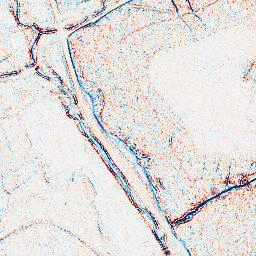
Category: edge_preserving
Decomposition family: bilateral
Decomposition parameters: d: 5
sigma_color: 25
sigma_space: 75
Upsampling method: fft_zeropad
Upsampling parameters: scale: 2
Upsampling scale: 2